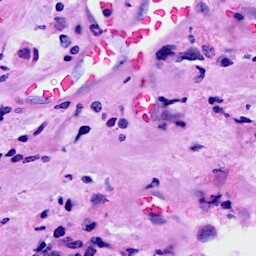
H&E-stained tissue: Breast